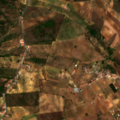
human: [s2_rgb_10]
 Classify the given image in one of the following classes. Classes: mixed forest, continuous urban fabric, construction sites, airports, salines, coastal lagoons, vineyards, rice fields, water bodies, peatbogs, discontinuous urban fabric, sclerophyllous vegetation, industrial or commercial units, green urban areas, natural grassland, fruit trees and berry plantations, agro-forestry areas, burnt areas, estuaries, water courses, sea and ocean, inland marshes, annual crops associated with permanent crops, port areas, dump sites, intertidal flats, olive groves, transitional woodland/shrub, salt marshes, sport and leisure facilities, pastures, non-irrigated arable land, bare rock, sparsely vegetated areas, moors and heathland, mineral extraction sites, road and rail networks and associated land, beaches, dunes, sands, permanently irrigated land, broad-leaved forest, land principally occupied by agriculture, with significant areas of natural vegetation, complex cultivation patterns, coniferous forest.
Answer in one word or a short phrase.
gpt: discontinuous urban fabric, permanently irrigated land, olive groves, complex cultivation patterns, moors and heathland